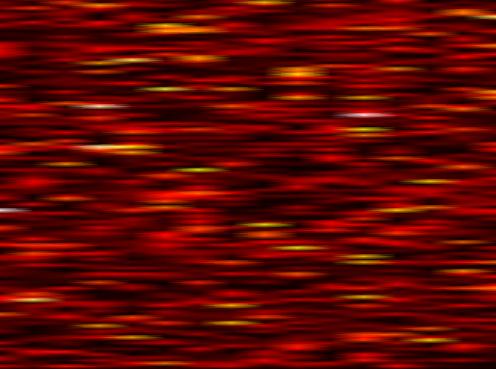
Label: WOLA